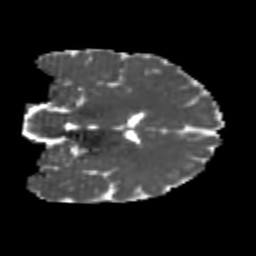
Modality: MD
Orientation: coronal
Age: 20
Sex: female
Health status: healthy
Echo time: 0.074 s